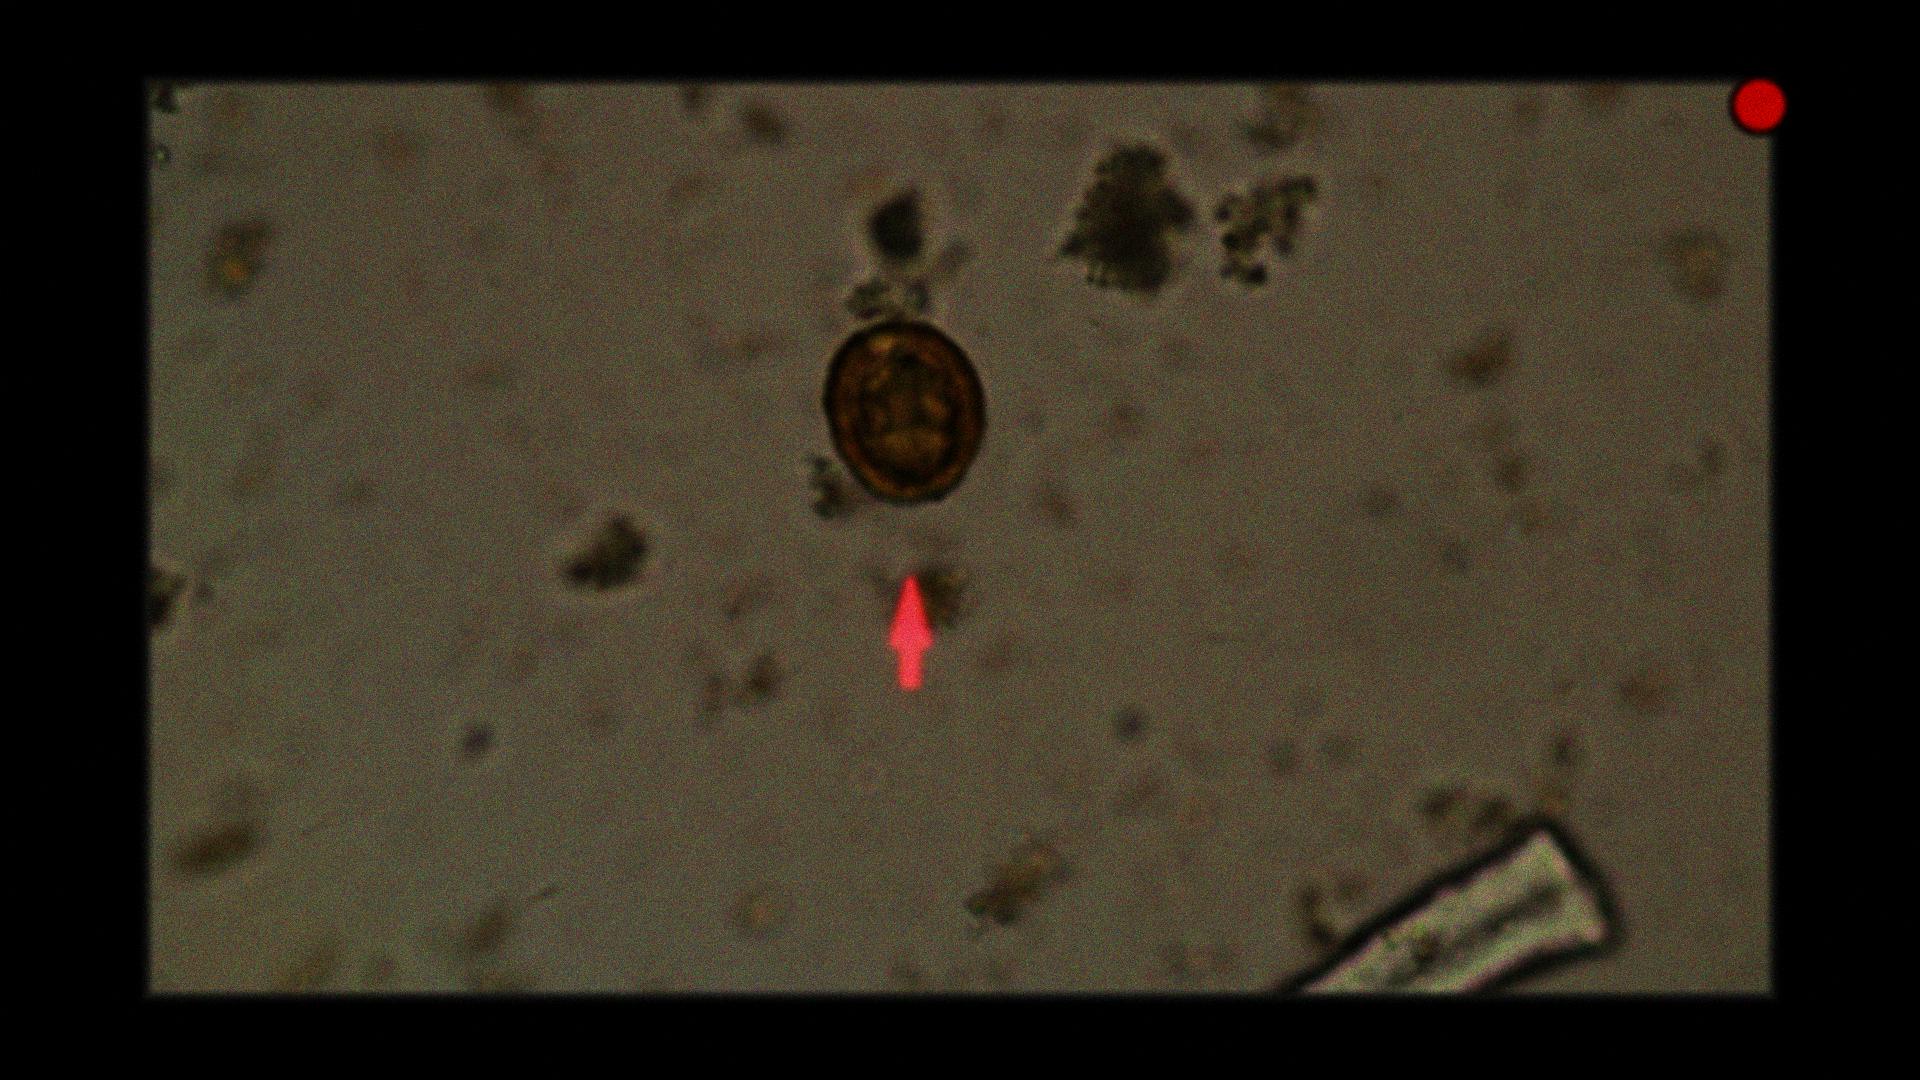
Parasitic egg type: Ascaris lumbricoides